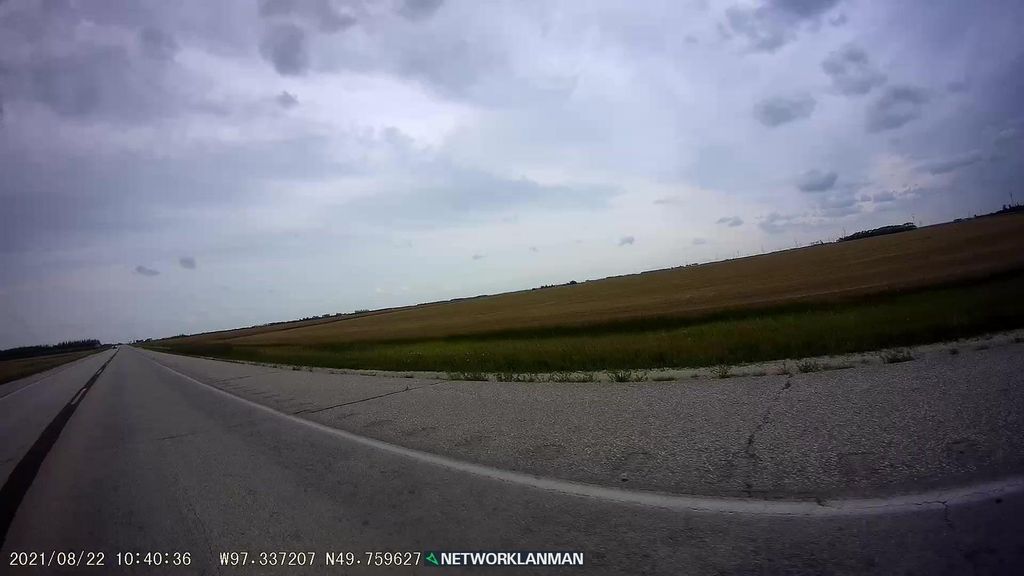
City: winnipeg